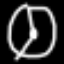
Label: clock